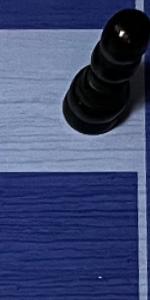
Label: Empty